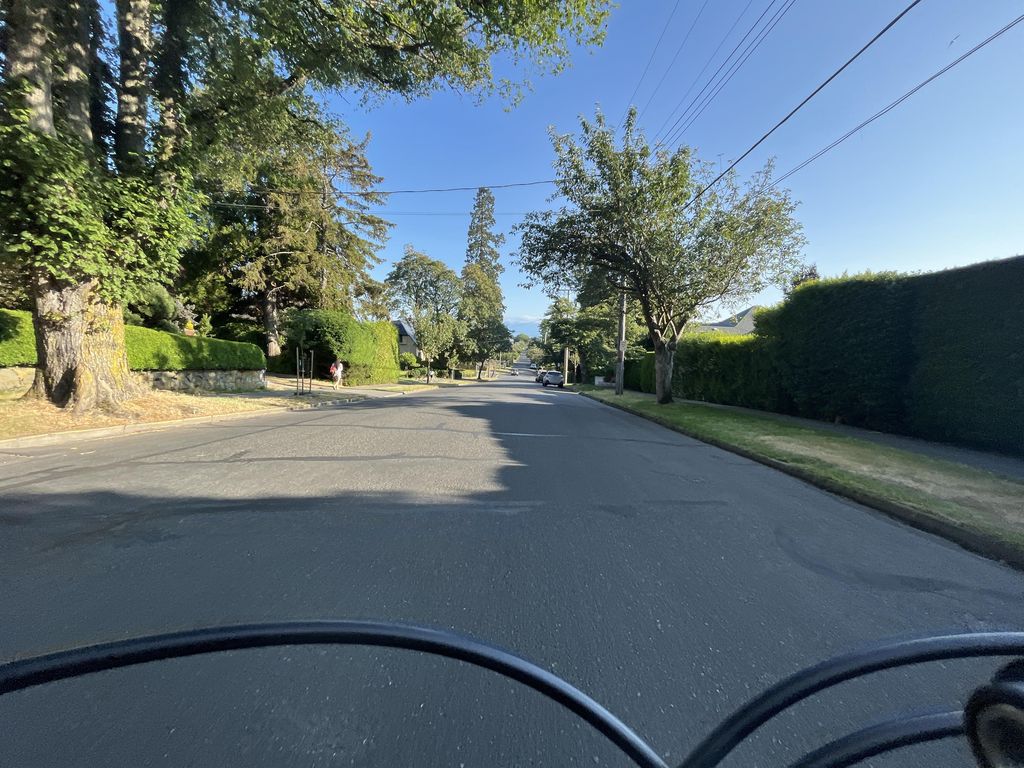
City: victoria